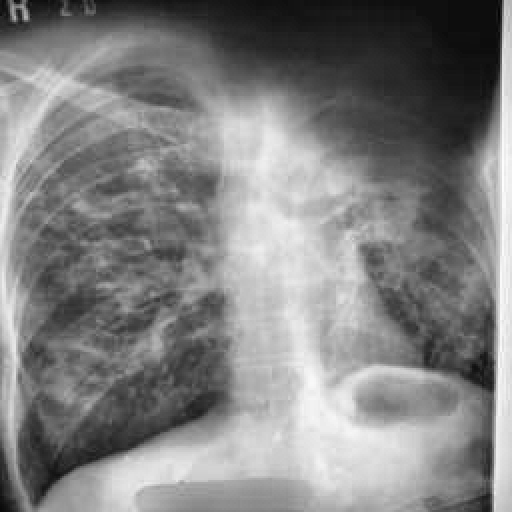
Finding: TUBERCULOSIS